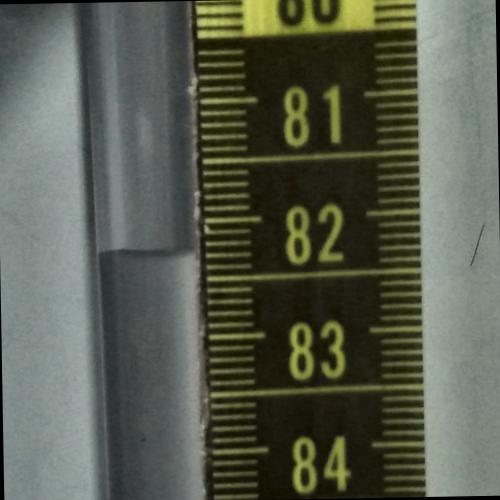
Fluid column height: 82.3 cm